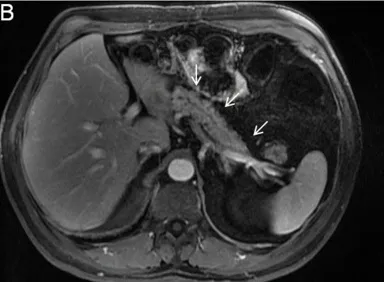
B: Axial fat-suppressed T1-weighted MRI sequence: pancreatic remnant (white arrows). Gr4.
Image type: radiology (mri)